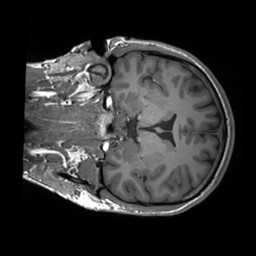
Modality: T1w
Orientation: coronal
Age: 26
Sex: male
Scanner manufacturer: siemens
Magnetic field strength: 3 T
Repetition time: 1.8 s
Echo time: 0.00232 s